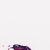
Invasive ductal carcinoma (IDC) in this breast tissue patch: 0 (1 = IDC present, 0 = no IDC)